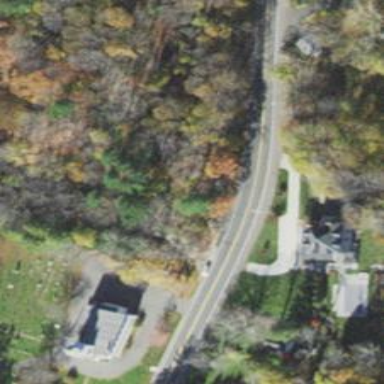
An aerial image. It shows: Secondary road.